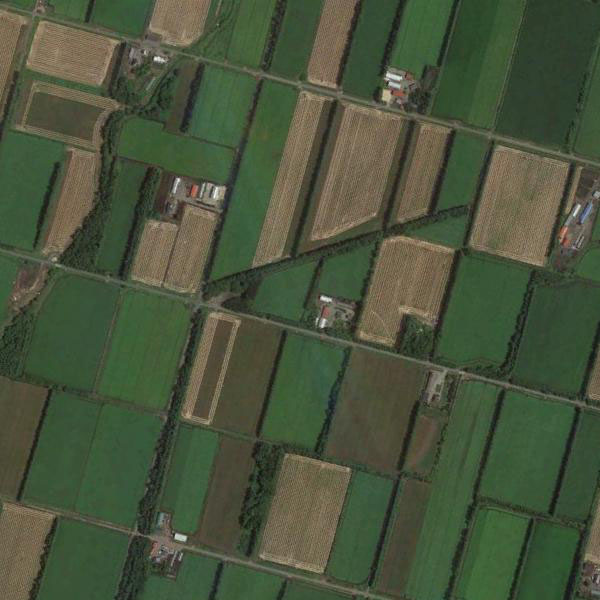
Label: Farmland